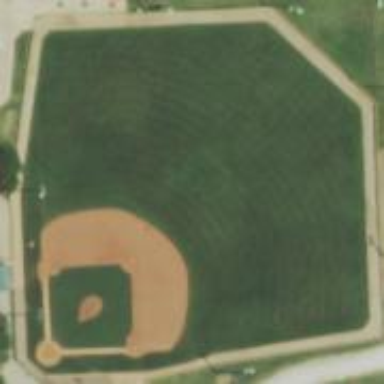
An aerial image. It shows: Baseball pitch for leisure and sports activities.